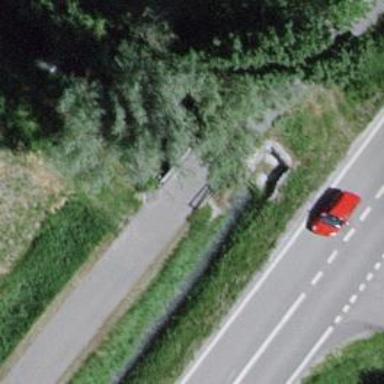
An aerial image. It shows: Asphalt path on bridge.